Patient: sex M, age 61
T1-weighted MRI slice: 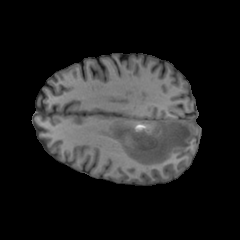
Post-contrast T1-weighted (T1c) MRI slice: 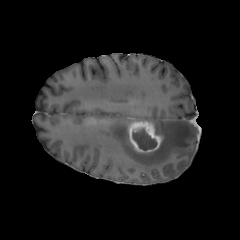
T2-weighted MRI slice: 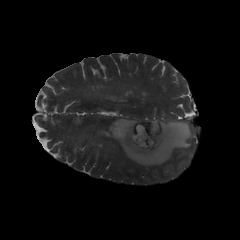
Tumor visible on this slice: yes
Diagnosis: Glioblastoma, IDH-wildtype
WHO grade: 4